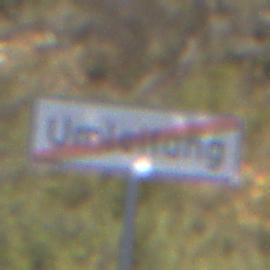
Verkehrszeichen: EndeDerUmleitungsankuendigung
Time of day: MorningAfternoon
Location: Outdoor (RoadRail)
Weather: PartlyCloudy
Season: NotSpecified
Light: Natural